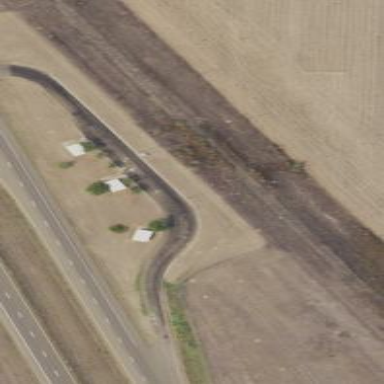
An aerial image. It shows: Rest area along the road.